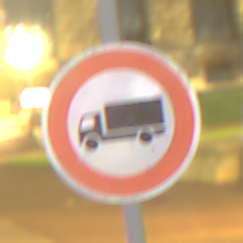
Verkehrszeichen: VerbotFuerKraftfahrzeugeUeberDreiKommaFuenfTonnen
Umgebung: Outdoor, Urban
Tageszeit: Night
Wetter: Overcast
Licht: Artificial
Jahreszeit: NotSpecified
Kontrast: HighContrast